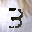
Label: 3